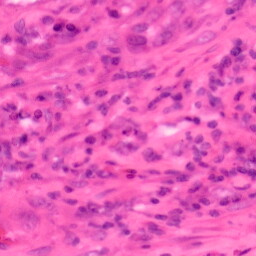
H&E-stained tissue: Colon